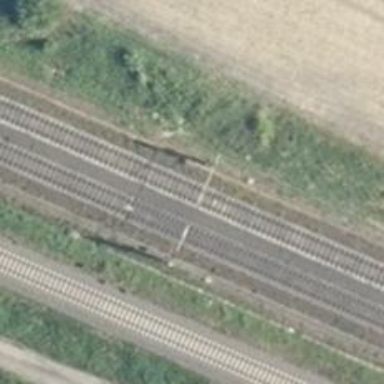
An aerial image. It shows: Railway milestone with catenary mast.